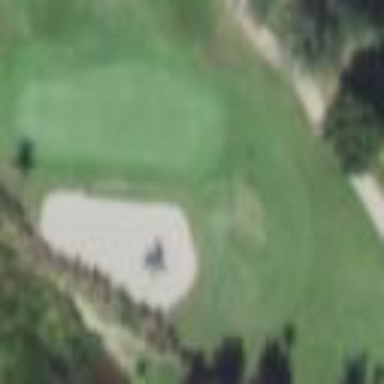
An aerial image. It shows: Grassy area designated as golf fairway.